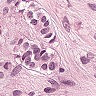
Metastatic tissue present: yes